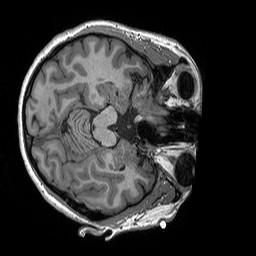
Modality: T1w
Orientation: axial
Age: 28
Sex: female
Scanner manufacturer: siemens
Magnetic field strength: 3 T
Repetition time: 2.3 s
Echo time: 0.00298 s